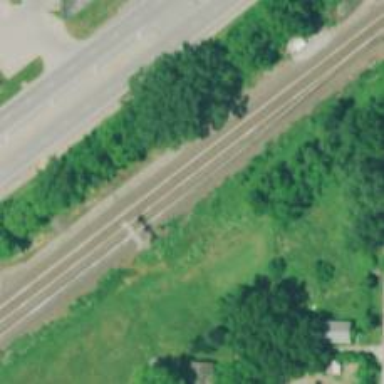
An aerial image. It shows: Railway siding with rails.